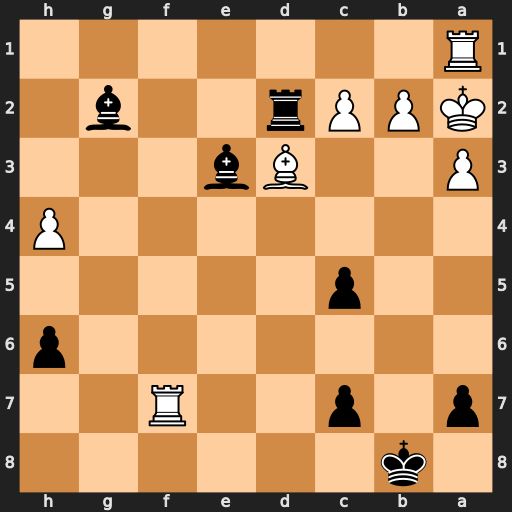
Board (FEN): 1k6/p1p2R2/7p/2p5/7P/P2Bb3/KPPr2b1/R7
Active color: b
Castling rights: -
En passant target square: -
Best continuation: Bd5+ b3 Bxf7